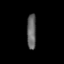
Tissue: lung
Cell type: Others
Senescence score: 0.1709
Nuclear area (px): 313
Mean DAPI intensity: 102.783